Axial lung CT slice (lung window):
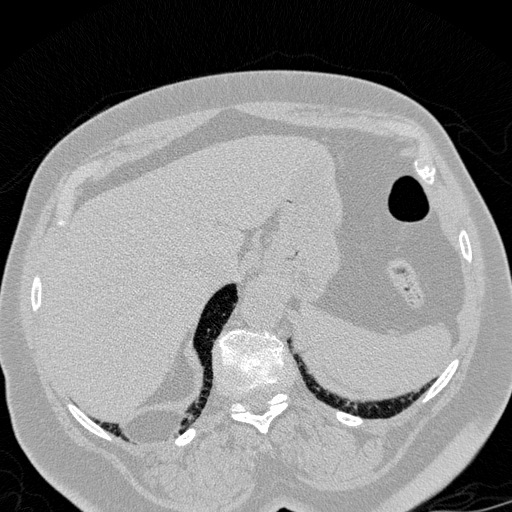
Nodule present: no